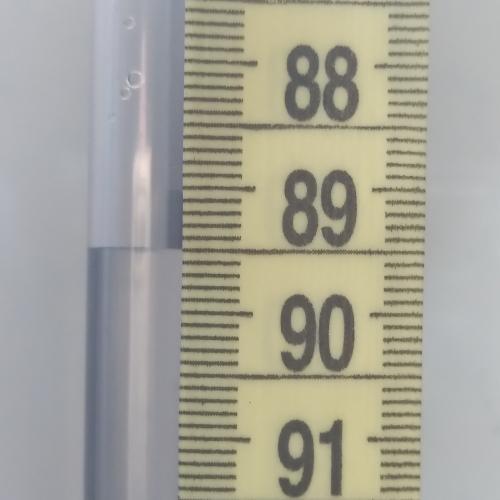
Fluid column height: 89.5 cm